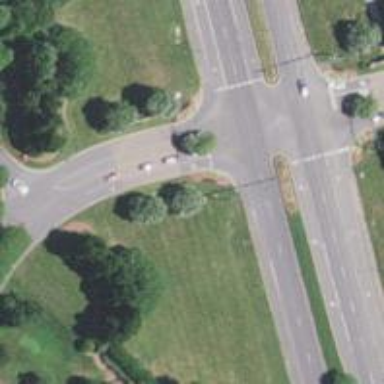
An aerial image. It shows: Trunk highway.